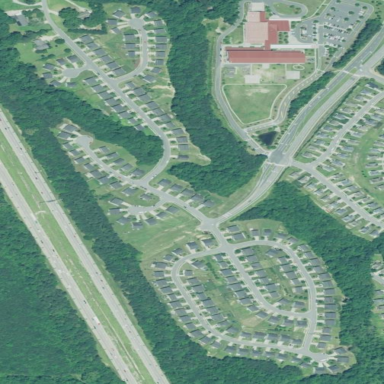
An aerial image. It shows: Residential neighbourhood.